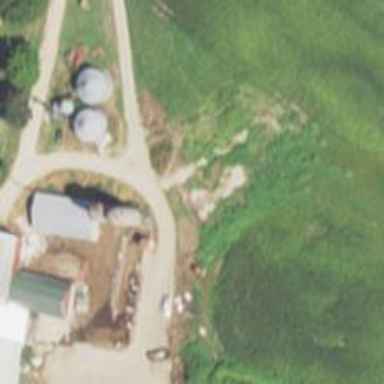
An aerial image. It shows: Silo.